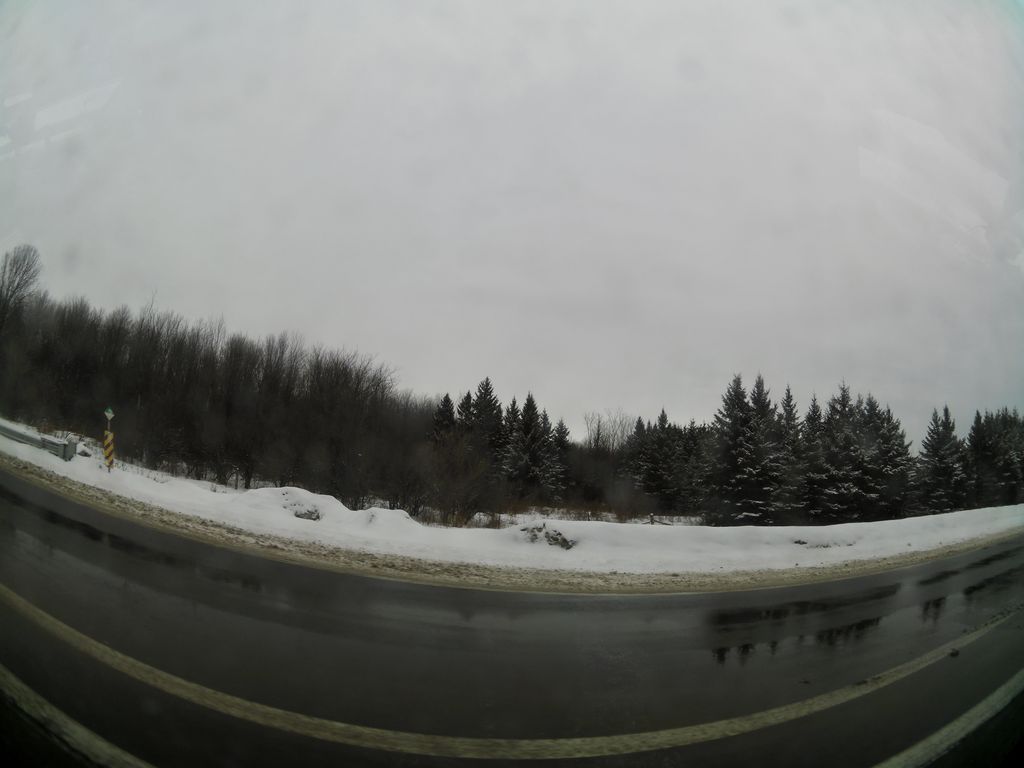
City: ottawa-gatineau